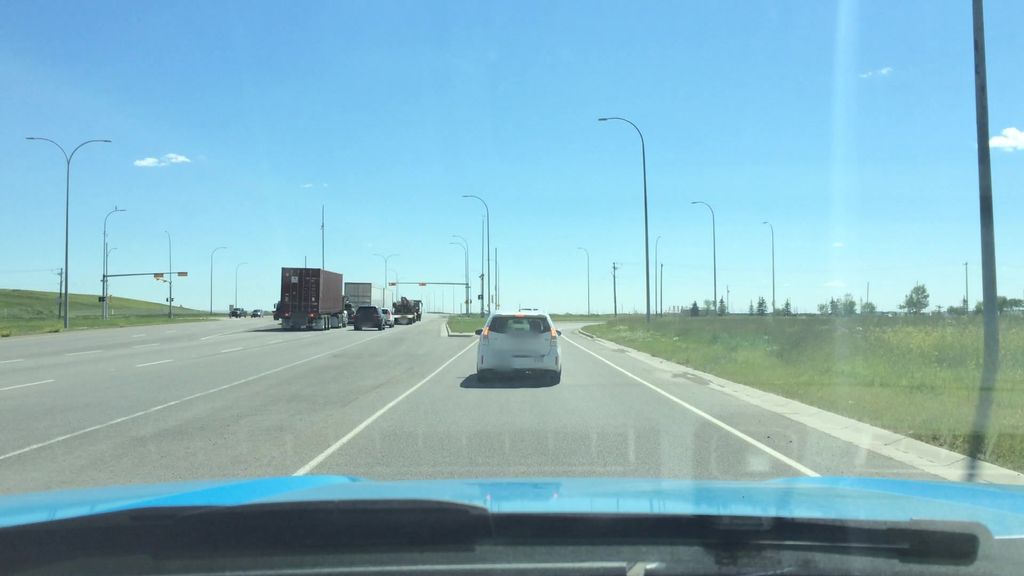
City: calgary